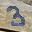
Label: 3